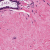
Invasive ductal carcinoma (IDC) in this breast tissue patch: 0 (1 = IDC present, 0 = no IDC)